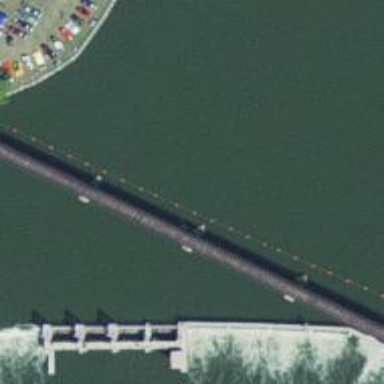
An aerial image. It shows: Floating barrier on the waterway.